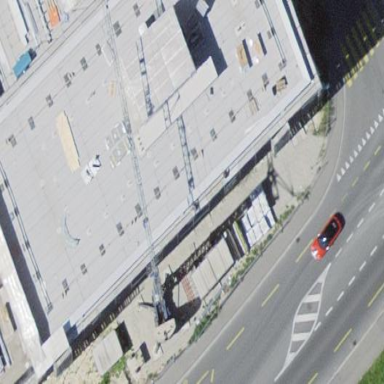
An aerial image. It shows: Office building.